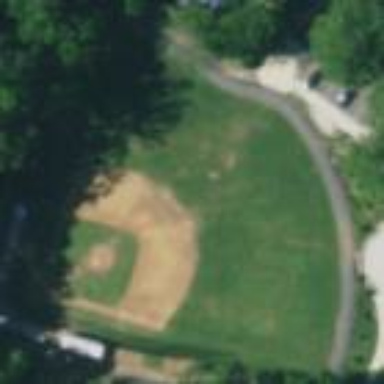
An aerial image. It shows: Grass pitch used for baseball.